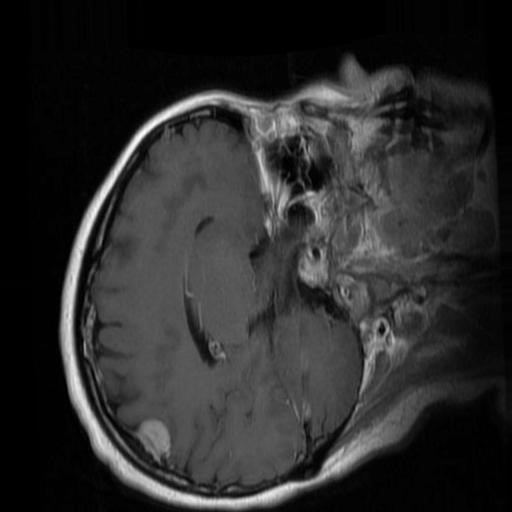
Label: brain_menin